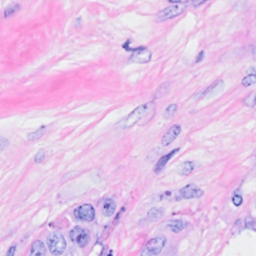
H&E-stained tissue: Breast